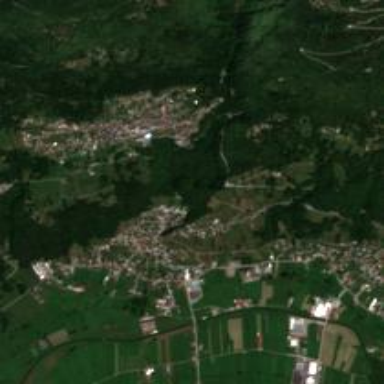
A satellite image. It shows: Small settlement known as hamlet.